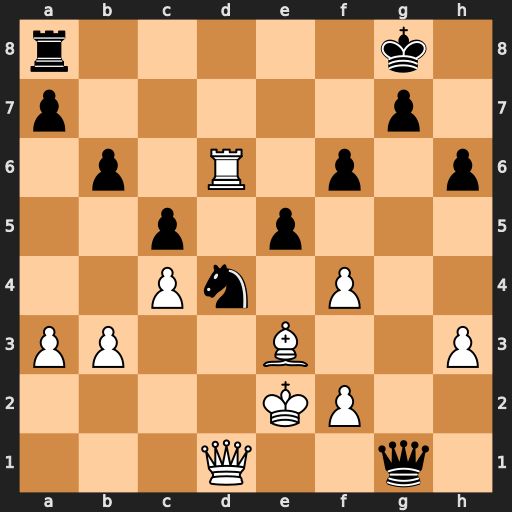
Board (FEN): r5k1/p5p1/1p1R1p1p/2p1p3/2Pn1P2/PP2B2P/4KP2/3Q2q1
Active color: w
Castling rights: -
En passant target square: -
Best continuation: Rxd4 Qxd1+ Rxd1